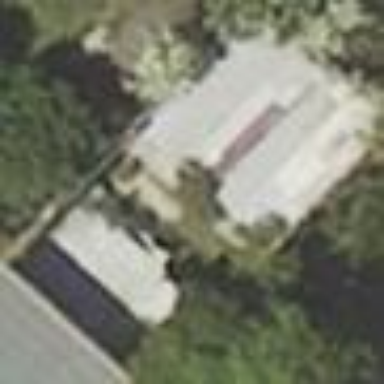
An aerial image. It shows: Shed building.